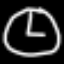
Label: clock